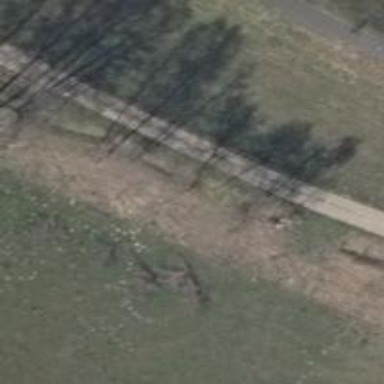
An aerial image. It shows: Row of trees in natural setting.